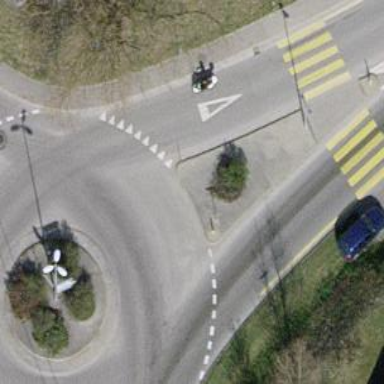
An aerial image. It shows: Secondary road made of asphalt leading to roundabout.